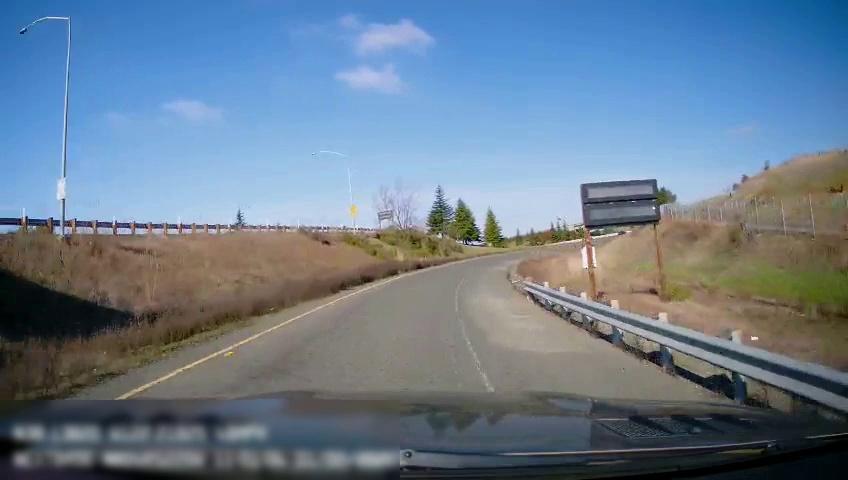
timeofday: Day
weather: Sunny
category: Drivable Space
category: Lanes | Current Lane
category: Lanes | Alternate Lane
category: Traffic | Signs
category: Traffic | Signs